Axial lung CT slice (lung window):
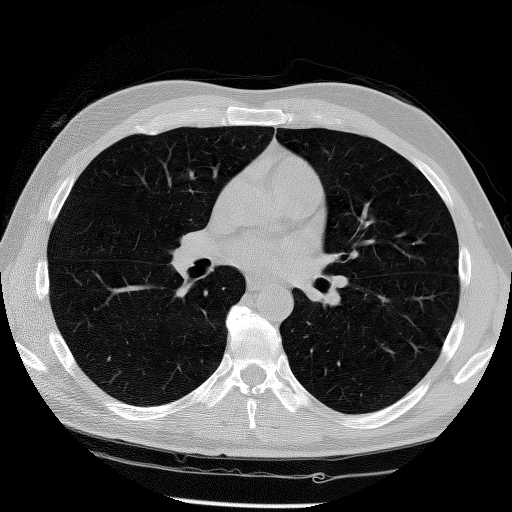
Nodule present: no